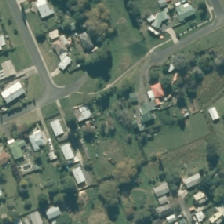
Land cover: urban_parkland